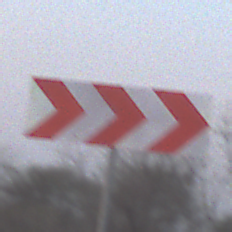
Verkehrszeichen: RichtungstafelnInKurvenGrossLinks
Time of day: SunriseSunset
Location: Outdoor (Nature)
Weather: Clear
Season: NotSpecified
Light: Natural